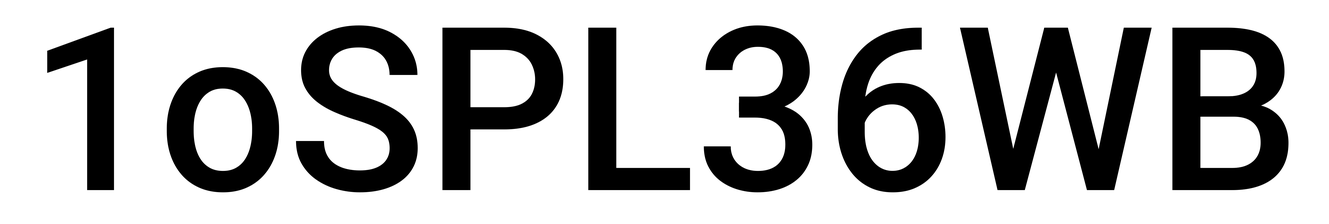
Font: Roboto_Medium